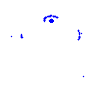
Particle: electron